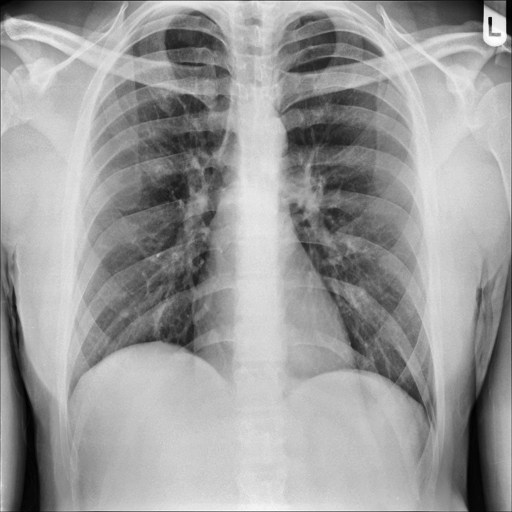
Finding: NORMAL